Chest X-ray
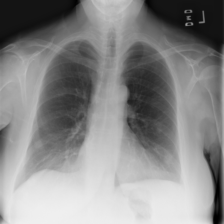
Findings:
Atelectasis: negative
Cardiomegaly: negative
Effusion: negative
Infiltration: negative
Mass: negative
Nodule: negative
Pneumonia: negative
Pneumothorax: negative
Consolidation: negative
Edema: negative
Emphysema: negative
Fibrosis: negative
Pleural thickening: negative
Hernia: negative